Field crop: tomato
Growth stage: 1
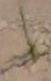
Species: cyperus